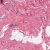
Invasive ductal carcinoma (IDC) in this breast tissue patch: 0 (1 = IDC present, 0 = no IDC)